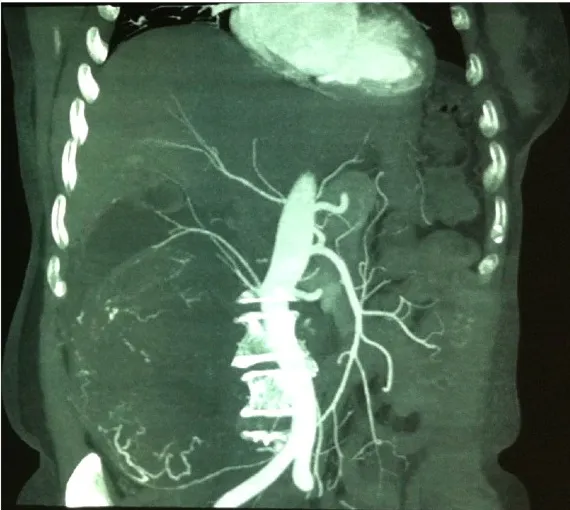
Computed topography (CT) of the abdomen. B, The coronal reconstruction image showed a shadows of multiple tortuous vessels at the margin of huge mass.
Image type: radiology (ct)